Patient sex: F
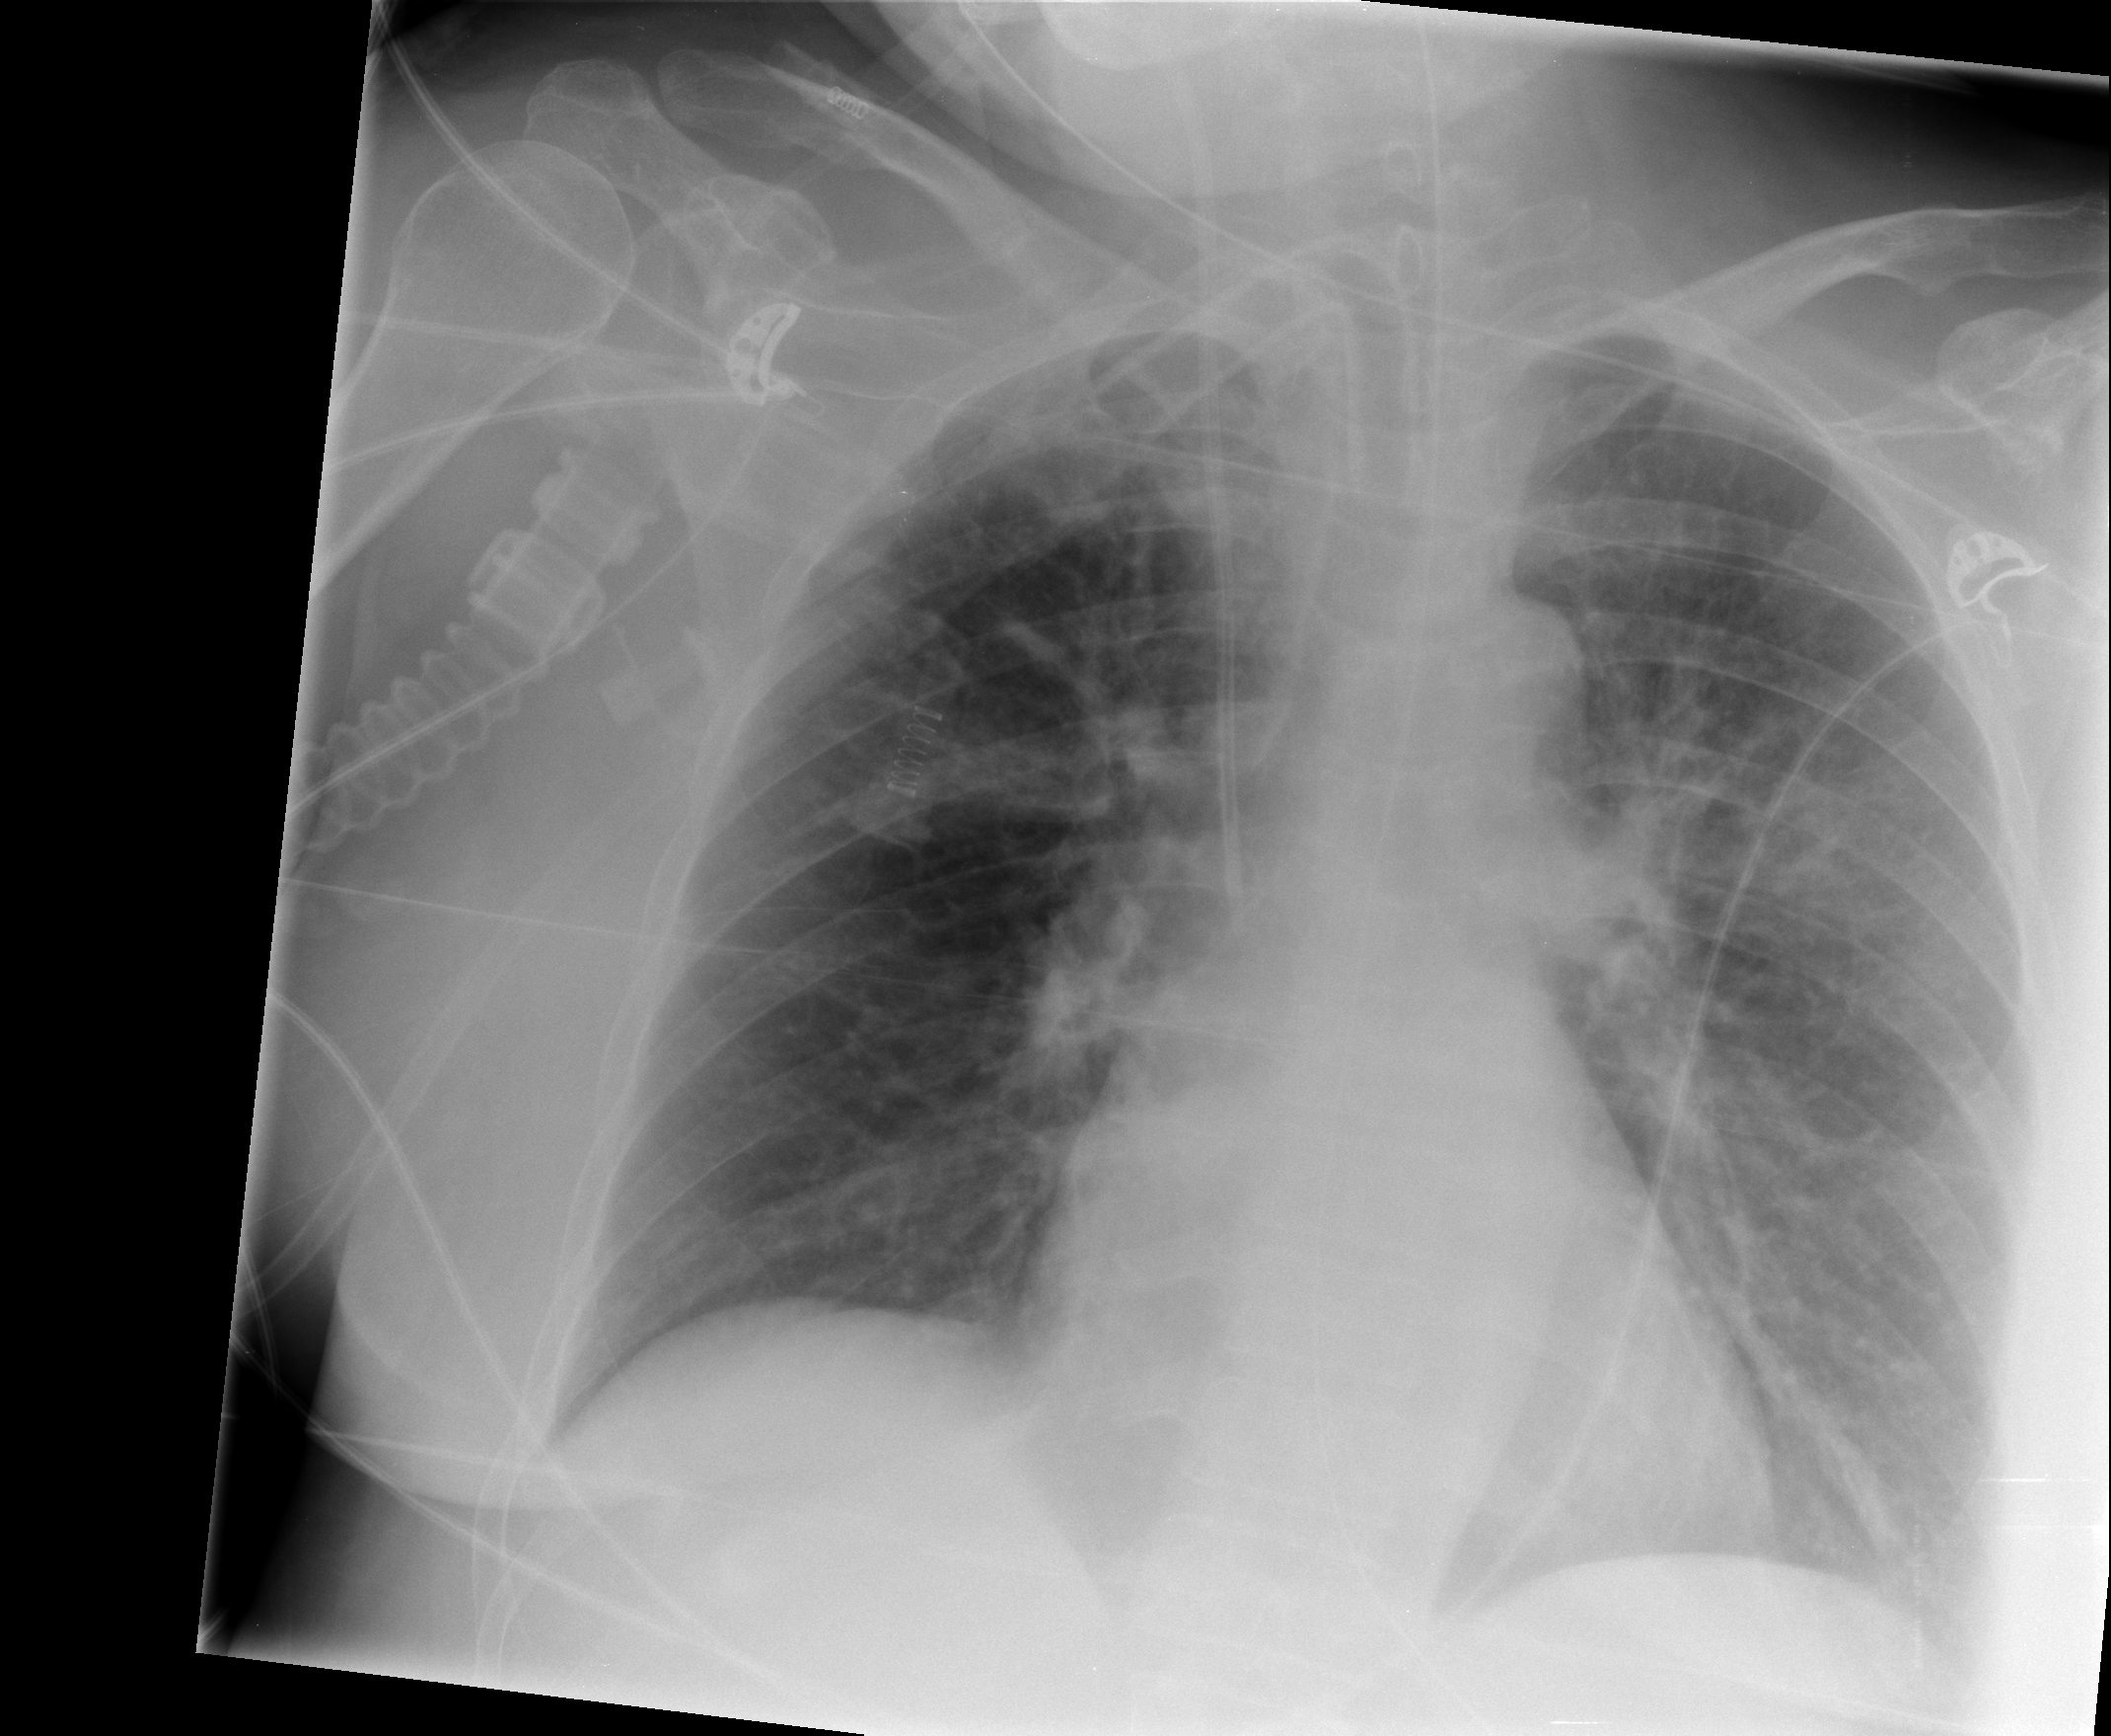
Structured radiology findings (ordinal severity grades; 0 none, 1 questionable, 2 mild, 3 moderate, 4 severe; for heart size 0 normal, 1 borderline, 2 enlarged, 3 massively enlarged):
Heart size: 0
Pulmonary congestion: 1
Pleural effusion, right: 0
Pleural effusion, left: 1
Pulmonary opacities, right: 1
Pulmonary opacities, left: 2
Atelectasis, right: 0
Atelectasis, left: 1